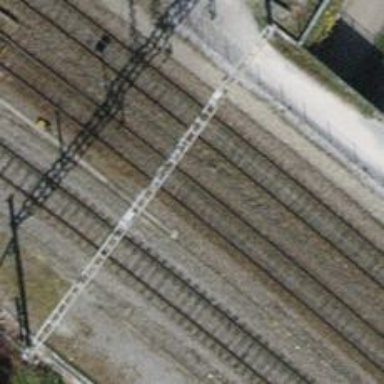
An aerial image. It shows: Bridge with electrified rail tracks and contact line.